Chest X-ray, PA view. Patient: 32 years old, sex F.
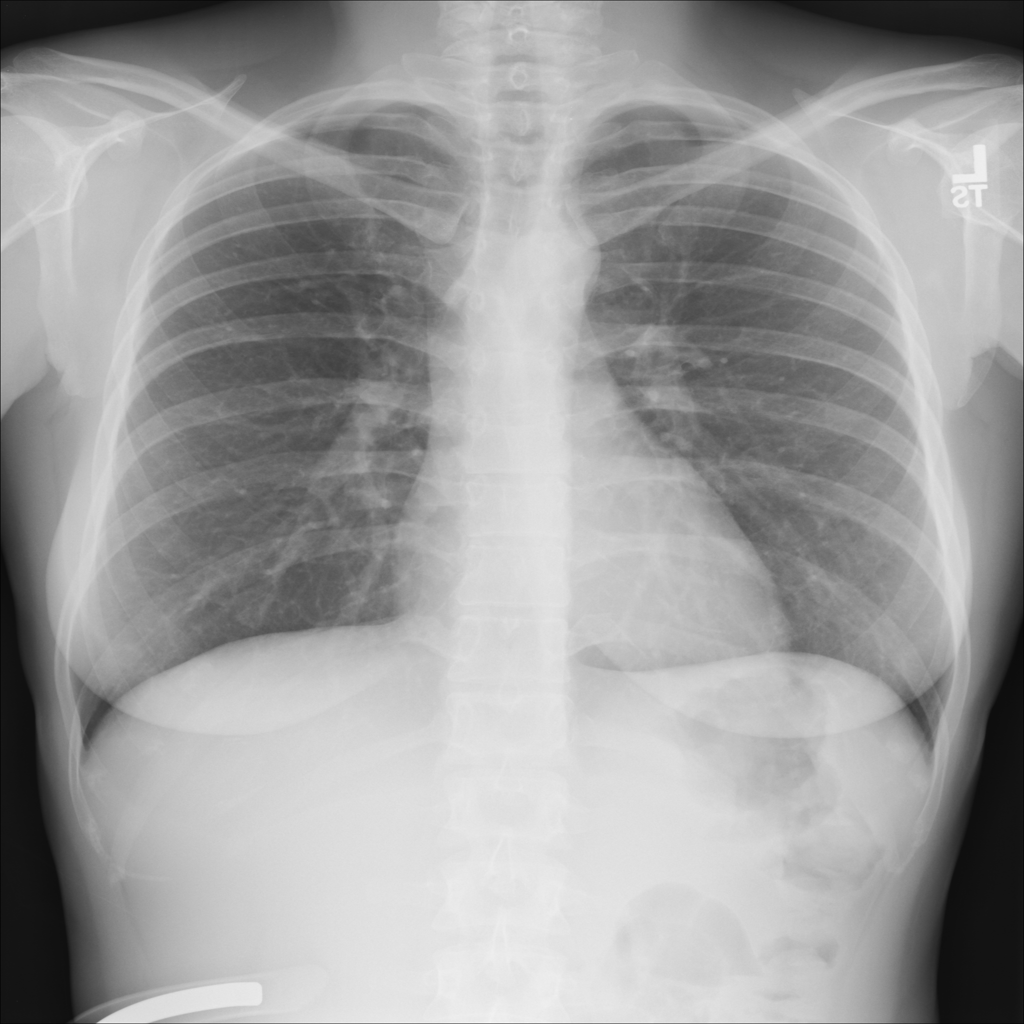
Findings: No Finding